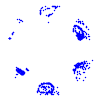
Particle: proton